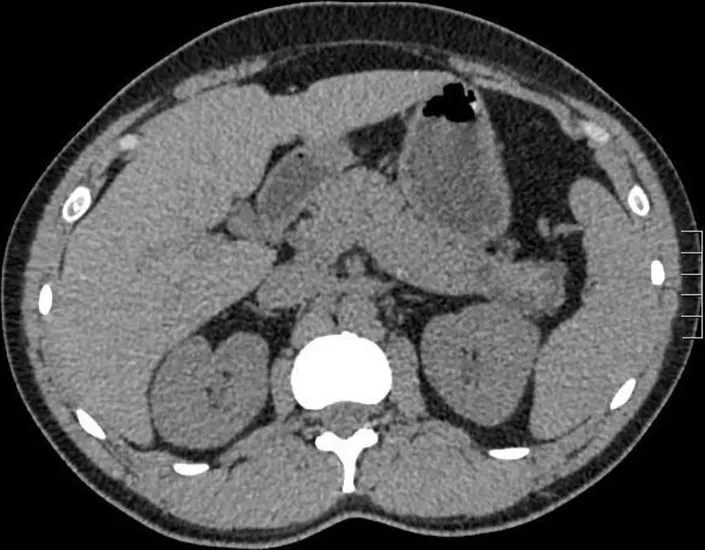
Non contrast CT scan of the abdomen of the shows few cystic lesions as the tail of pancreas.
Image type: radiology (ct)